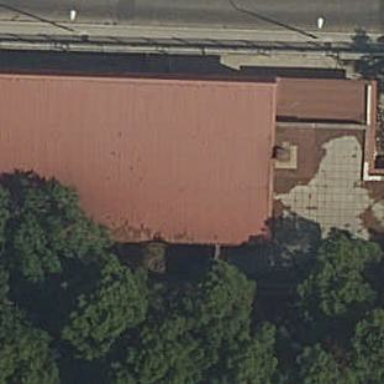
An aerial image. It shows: School building.